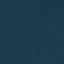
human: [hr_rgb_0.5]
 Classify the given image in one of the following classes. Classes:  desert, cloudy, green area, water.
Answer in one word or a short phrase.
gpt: water